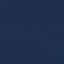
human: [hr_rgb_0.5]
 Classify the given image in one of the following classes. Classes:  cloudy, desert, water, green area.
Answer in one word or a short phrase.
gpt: water